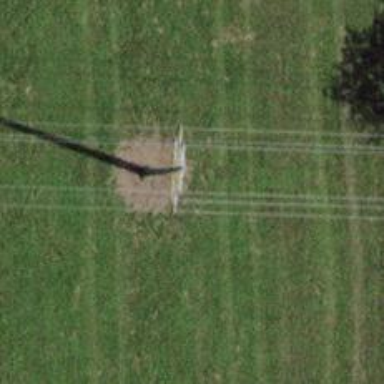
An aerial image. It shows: Power line is depicted.